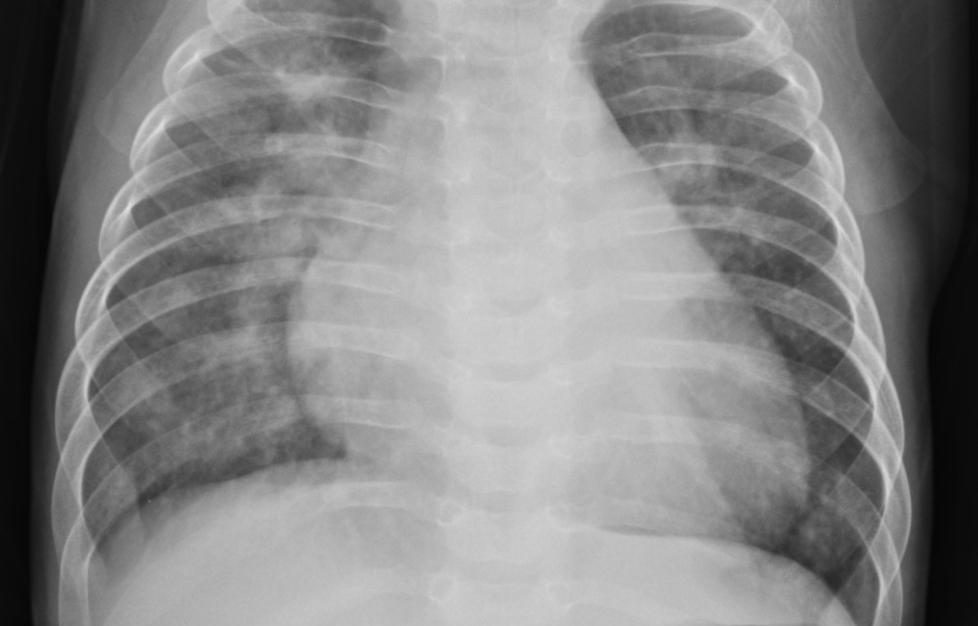
Diagnosis: PNEUMONIA